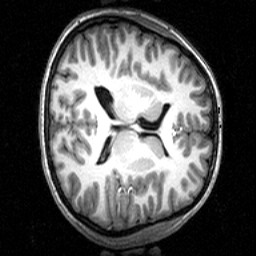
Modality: T1w
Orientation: axial
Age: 21
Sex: female